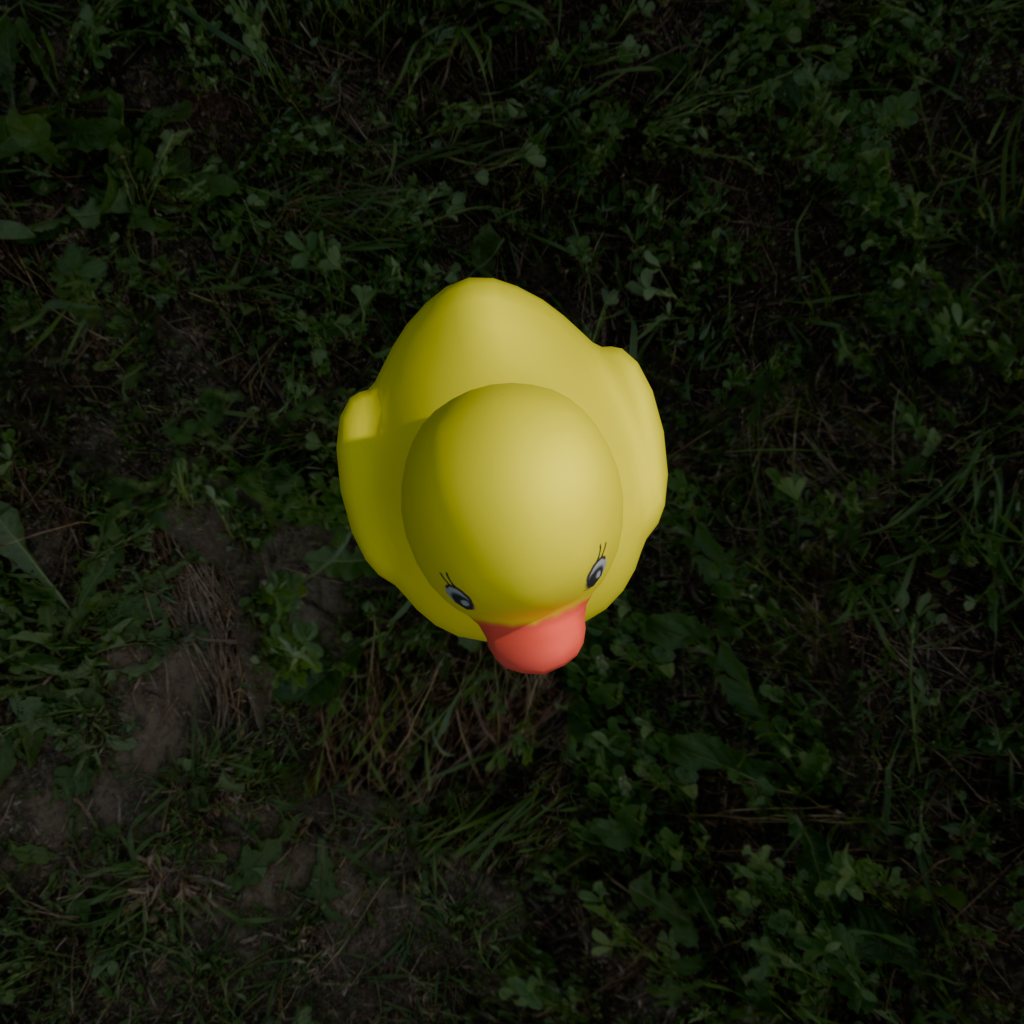
an image of a yellow rubber duck seen from <top> in a green field under a cloudy sky at sunset.